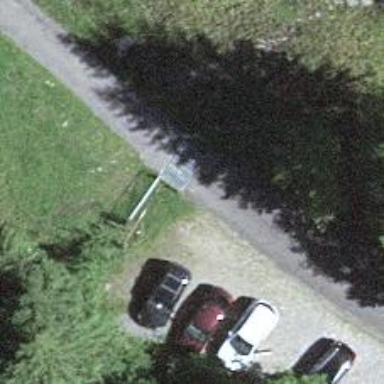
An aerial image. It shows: Guidepost with information.